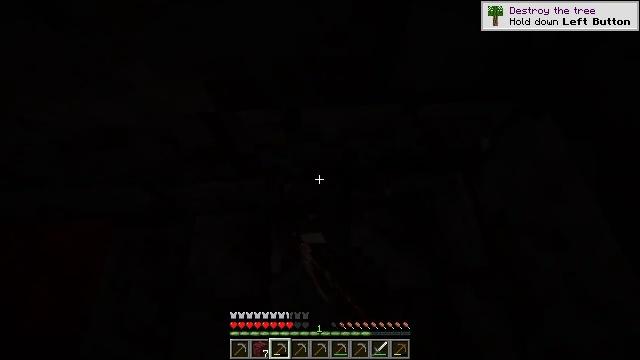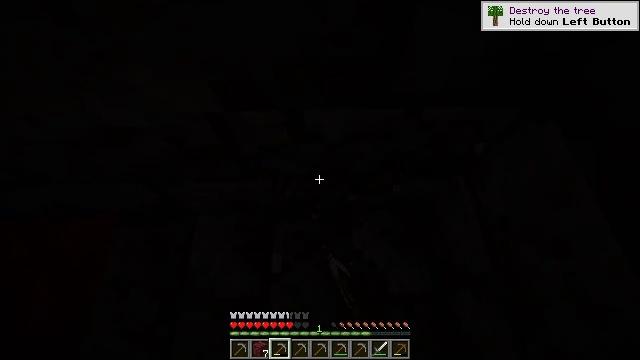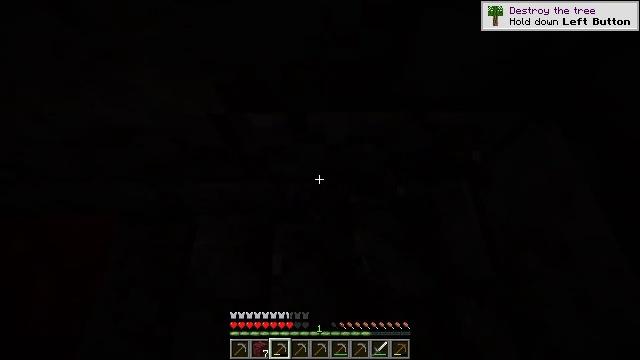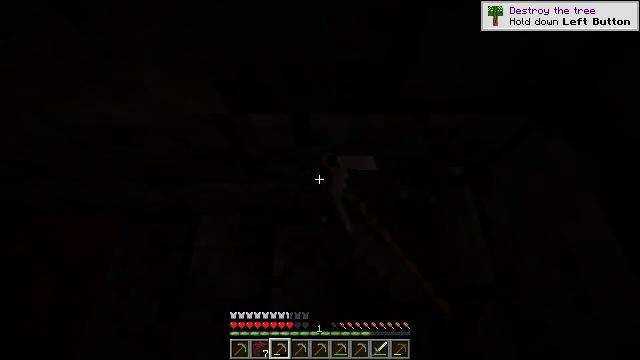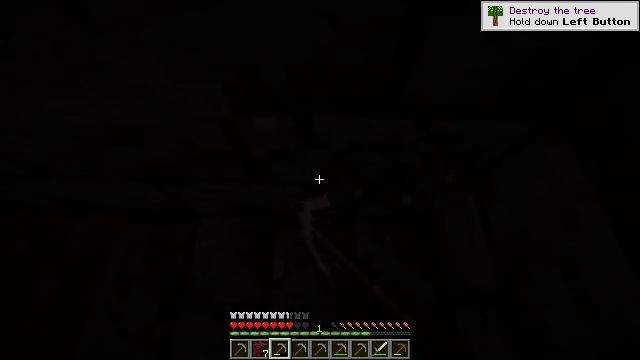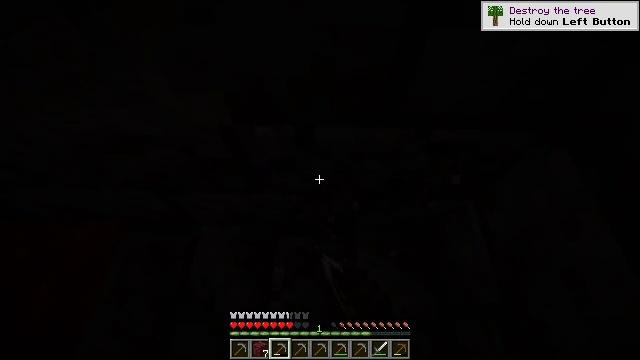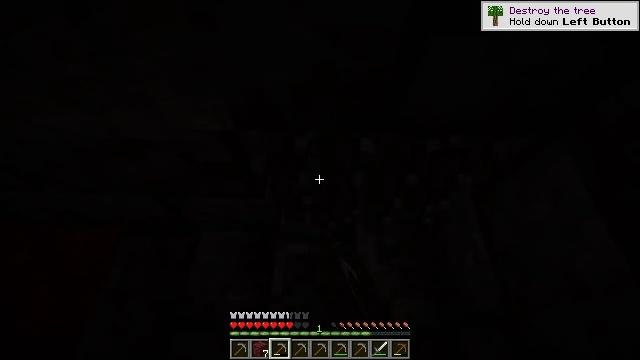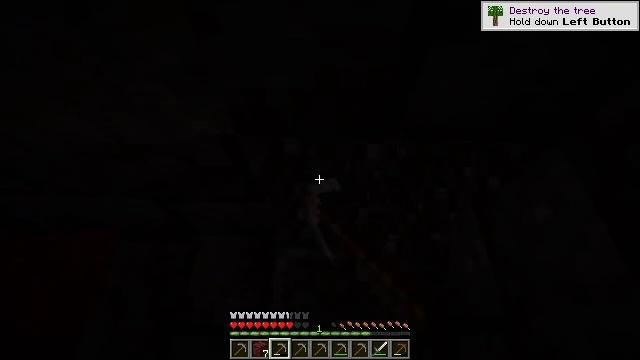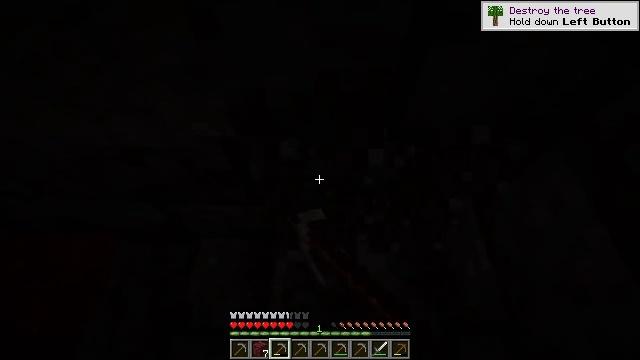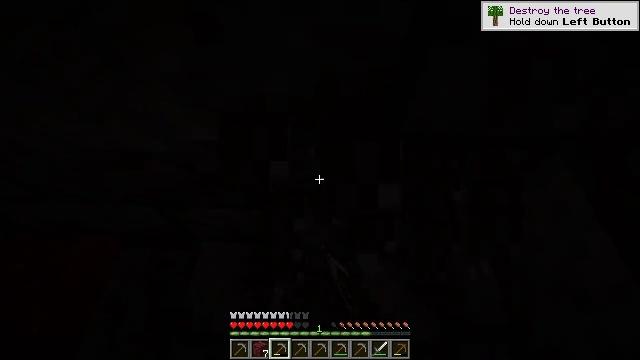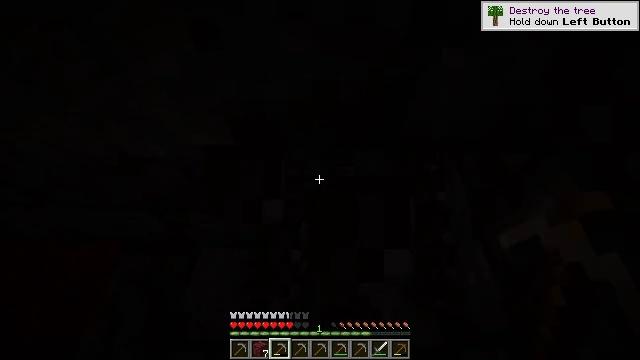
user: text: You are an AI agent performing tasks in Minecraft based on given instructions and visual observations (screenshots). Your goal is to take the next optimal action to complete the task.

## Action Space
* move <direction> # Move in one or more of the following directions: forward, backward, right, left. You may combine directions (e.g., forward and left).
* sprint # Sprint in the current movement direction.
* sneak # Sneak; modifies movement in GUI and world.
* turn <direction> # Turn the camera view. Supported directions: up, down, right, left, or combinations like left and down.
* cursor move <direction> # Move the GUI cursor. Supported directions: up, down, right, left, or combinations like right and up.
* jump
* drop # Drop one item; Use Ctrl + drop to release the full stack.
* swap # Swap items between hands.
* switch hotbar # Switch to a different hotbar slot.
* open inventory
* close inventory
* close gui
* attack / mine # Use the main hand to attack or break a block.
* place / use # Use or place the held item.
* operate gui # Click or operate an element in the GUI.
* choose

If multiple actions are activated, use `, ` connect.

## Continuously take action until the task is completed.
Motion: motion action
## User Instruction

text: Retrieve cracked polished blackstone bricks by mining.
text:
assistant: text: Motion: turn left, attack / mine
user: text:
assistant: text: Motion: turn left, attack / mine
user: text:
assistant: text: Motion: attack / mine
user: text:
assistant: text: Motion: turn left, attack / mine
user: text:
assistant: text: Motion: turn up, attack / mine
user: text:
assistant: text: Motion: turn up, attack / mine
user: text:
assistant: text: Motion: turn up, attack / mine
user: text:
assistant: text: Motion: attack / mine
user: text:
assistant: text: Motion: attack / mine
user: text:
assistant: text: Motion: turn up, attack / mine
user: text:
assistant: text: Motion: attack / mine